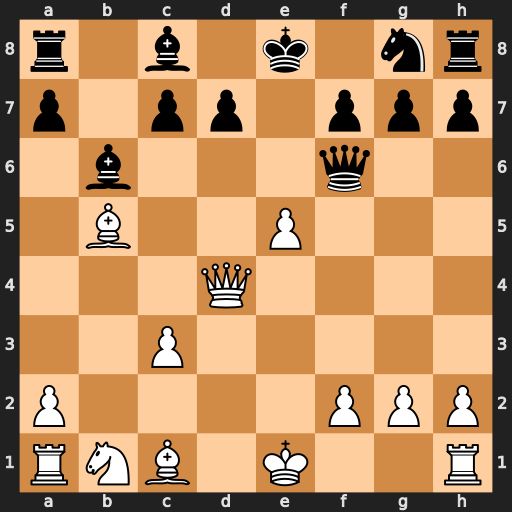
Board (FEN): r1b1k1nr/p1pp1ppp/1b3q2/1B2P3/3Q4/2P5/P4PPP/RNB1K2R
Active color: w
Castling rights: KQkq
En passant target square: -
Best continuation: exf6 Bxd4 cxd4